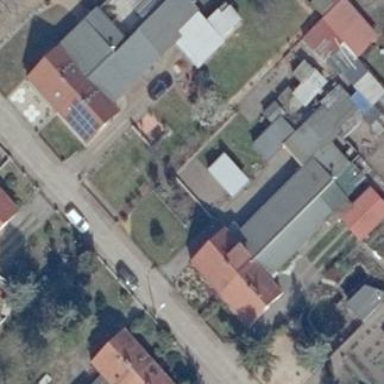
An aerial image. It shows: Semidetached house.